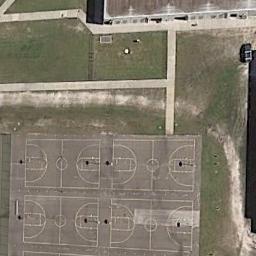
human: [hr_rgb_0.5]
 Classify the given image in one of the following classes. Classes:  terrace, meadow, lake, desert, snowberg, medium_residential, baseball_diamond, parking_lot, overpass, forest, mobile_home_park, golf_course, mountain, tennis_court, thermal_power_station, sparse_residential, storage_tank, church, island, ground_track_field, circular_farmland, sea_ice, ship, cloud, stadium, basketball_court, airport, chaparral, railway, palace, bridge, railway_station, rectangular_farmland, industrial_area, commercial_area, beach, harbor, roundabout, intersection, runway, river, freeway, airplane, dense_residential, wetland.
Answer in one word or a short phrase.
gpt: basketball_court